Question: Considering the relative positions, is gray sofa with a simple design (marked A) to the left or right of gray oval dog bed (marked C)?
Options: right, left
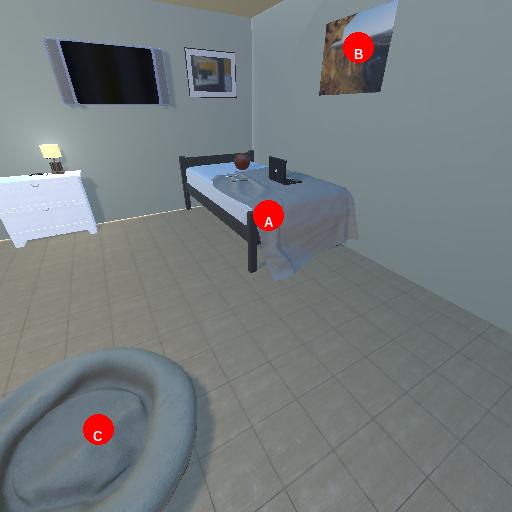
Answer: right